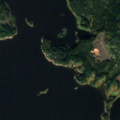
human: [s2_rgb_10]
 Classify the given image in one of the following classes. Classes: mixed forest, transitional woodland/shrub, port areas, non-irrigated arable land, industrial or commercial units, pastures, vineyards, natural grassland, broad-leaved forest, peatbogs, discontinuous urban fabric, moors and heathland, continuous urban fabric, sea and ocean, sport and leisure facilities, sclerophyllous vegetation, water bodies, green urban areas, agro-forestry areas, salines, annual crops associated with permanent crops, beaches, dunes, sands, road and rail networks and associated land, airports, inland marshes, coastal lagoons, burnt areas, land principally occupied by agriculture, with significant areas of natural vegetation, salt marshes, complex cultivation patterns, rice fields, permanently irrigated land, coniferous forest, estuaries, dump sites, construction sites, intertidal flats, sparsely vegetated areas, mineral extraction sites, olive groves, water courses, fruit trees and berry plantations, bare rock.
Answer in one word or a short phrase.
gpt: coniferous forest, sea and ocean